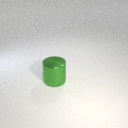
large green metal cylinder